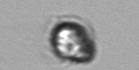
Label: Mesodinium